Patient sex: F
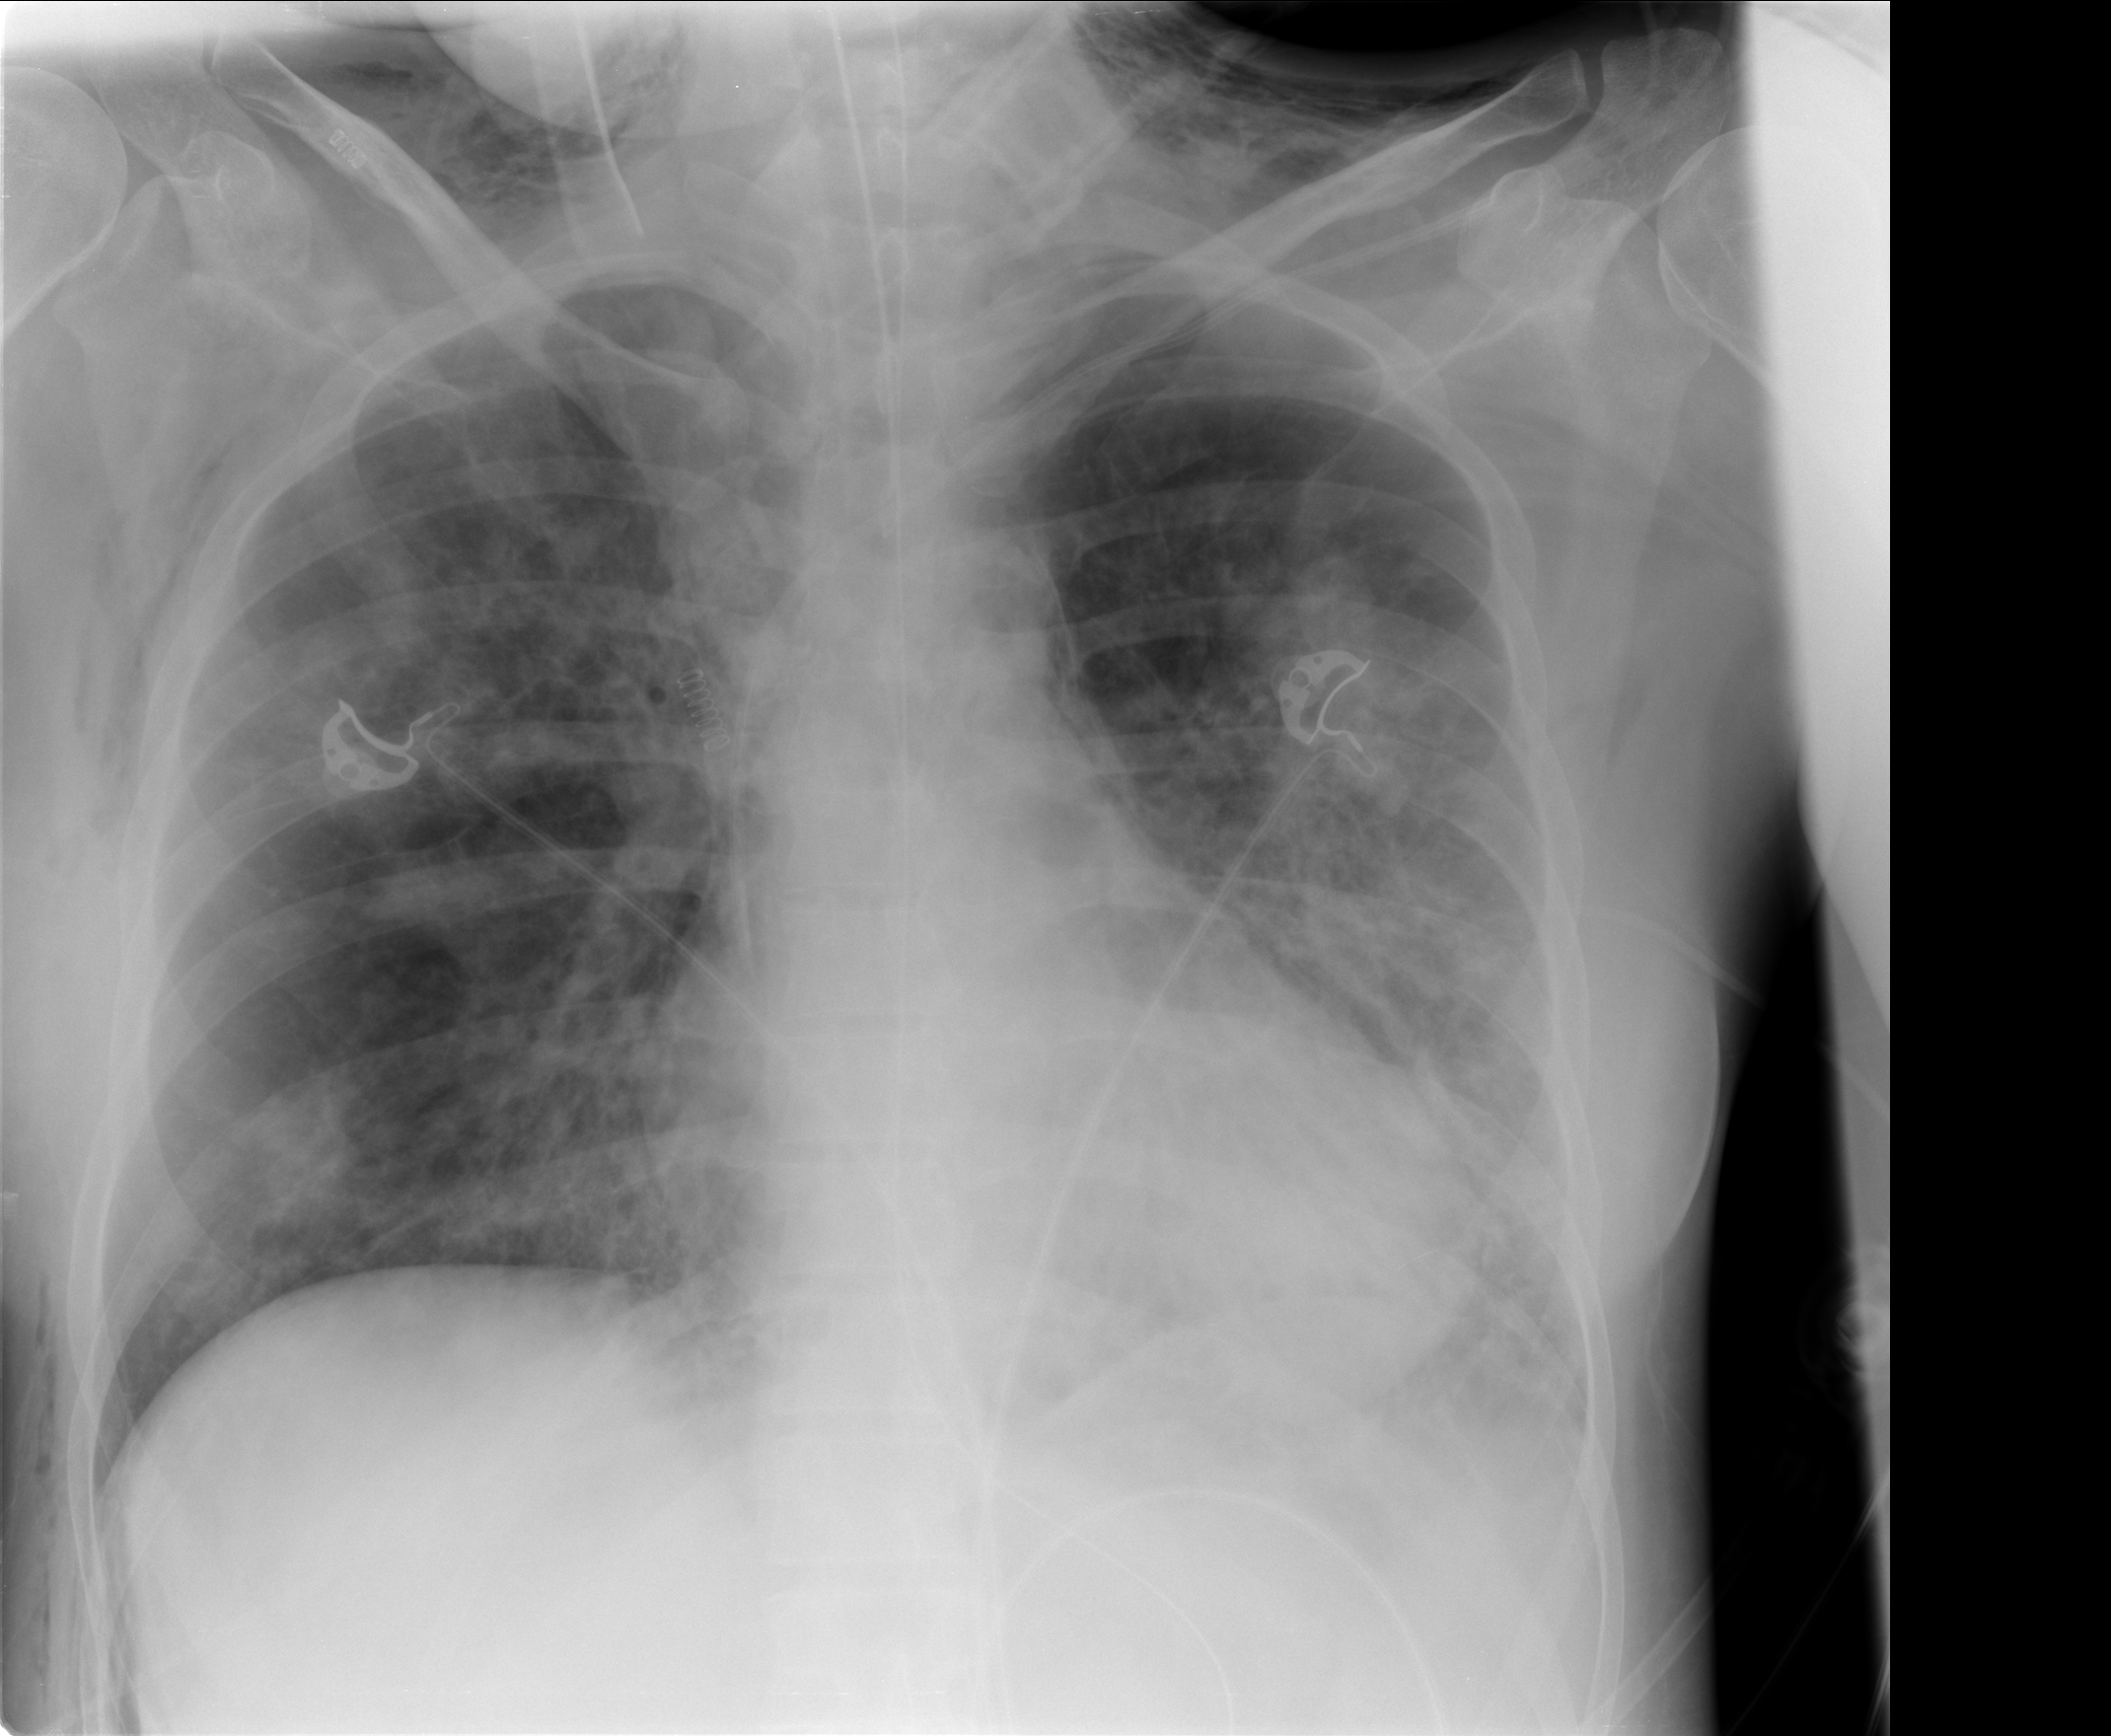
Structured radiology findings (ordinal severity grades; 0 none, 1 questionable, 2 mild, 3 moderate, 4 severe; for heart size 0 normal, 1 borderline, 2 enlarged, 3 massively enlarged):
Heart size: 0
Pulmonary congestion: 0
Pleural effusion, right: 0
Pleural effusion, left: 2
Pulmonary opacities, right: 2
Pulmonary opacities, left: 3
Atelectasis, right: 2
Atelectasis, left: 3